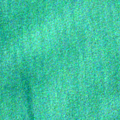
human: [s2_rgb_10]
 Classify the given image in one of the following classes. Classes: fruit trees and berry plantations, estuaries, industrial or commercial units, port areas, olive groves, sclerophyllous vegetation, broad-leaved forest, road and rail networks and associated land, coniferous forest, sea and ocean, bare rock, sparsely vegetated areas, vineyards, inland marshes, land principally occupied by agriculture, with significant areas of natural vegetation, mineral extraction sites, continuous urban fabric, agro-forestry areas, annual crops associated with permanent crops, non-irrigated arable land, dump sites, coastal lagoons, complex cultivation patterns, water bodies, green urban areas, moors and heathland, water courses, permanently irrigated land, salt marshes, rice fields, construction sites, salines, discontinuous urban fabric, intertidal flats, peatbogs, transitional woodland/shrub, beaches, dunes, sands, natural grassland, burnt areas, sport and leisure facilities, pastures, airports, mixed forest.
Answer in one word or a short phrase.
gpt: sea and ocean